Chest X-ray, PA view. Patient: 38 years old, sex M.
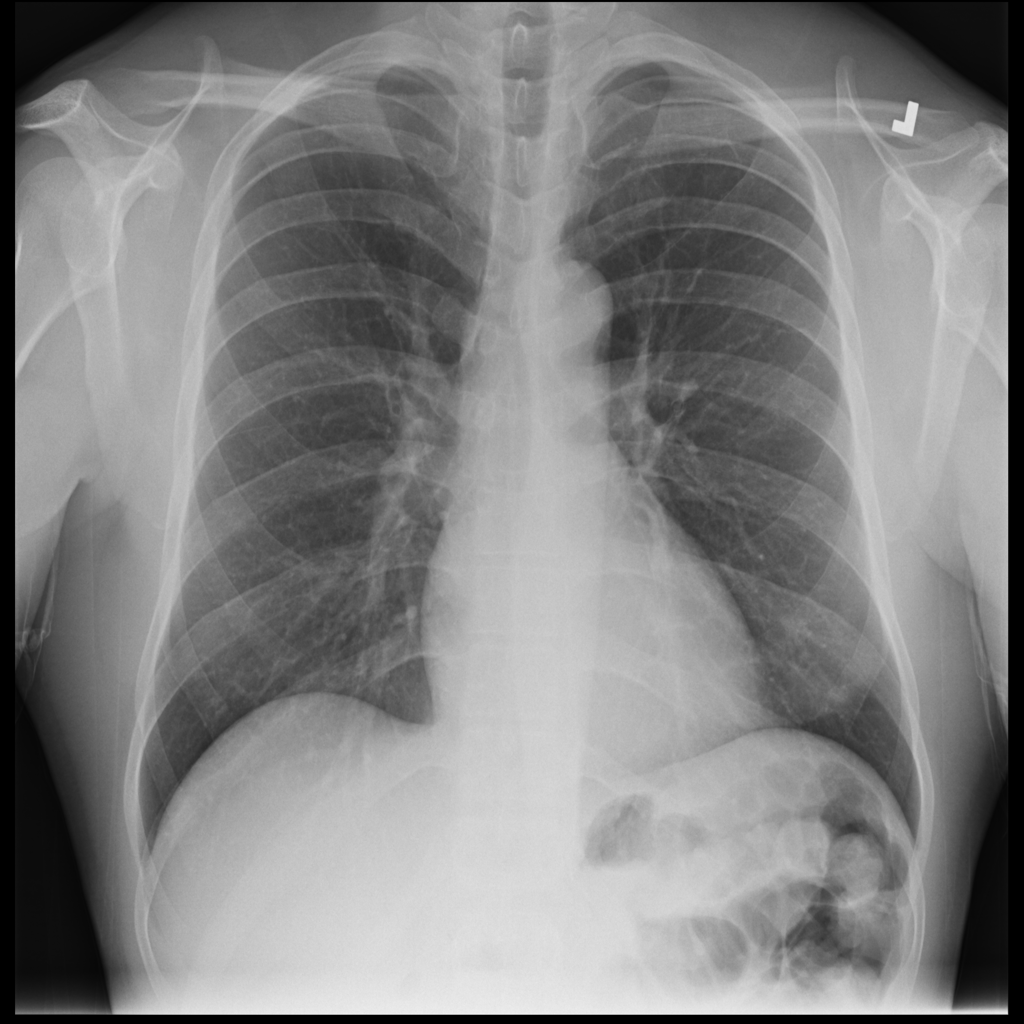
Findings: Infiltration